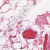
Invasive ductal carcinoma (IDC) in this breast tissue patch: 0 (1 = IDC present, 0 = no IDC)